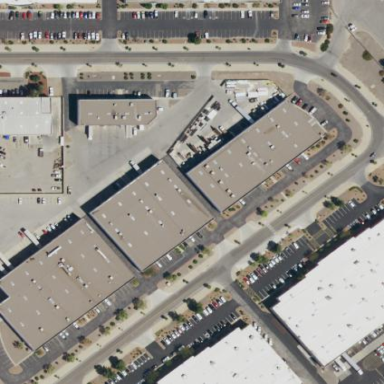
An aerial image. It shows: Warehouse.